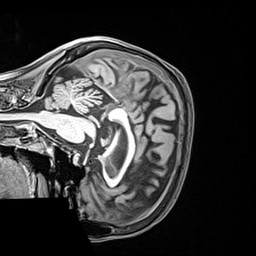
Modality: T1w
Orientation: sagittal
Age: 72
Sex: female
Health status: healthy
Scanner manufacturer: siemens
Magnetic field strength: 3 T
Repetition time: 2.4 s
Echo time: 0.00217 s